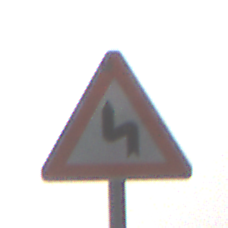
Verkehrszeichen: DoppelkurveZunaechstLinks
Umgebung: Outdoor, Nature
Tageszeit: MorningAfternoon
Wetter: PartlyCloudy
Licht: Natural
Jahreszeit: NotSpecified
Kontrast: MediumContrast